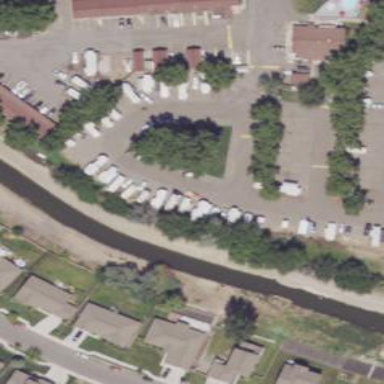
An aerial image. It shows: Caravan site for tourism.